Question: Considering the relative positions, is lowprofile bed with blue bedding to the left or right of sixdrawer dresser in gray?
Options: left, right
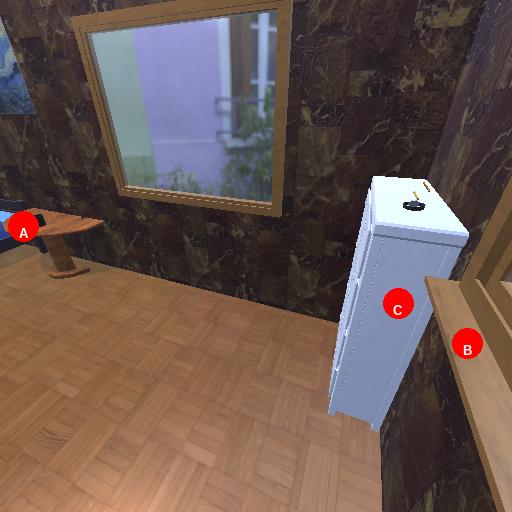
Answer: left